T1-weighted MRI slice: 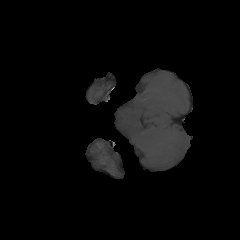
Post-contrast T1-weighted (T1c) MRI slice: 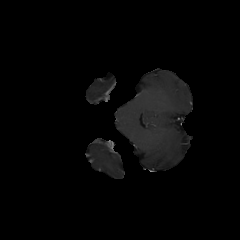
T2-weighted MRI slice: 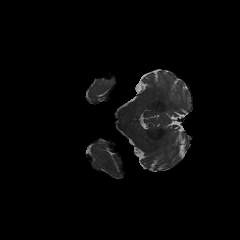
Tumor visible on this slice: no